Question: Say I have data as follows
'''
A <- c(1,1,1,2,2,2,3,3,3)
B <- c(1,0,0,1,0,0,1,0,0)
C <- c(8,7,6,8,7,8,9,9,11)
D <- data.frame(A,B,C)
D
library(dplyr)
E <- D %>%
group_by(B) %>%
filter(abs(diff(C)) <= 1)
'''
to remove these cases, so that those shown in yellow are removed

in other words, for each 'a' identity, when we assess the 'b=0' relative to 'b=1', any values where the 'c' exceeds difference of 1.
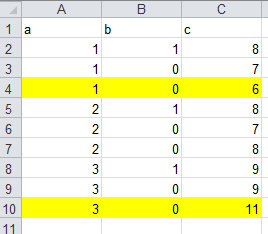
Answer: Based on the description I think you want something like this:
'''
D %>%
group_by(A) %>%
filter(abs(C - C[B == 1]) <= 1)
#Source: local data frame [7 x 3]
#Groups: A
#
# A B C
#1 1 1 8
#2 1 0 7
#3 2 1 8
#4 2 0 7
#5 2 0 8
#6 3 1 9
#7 3 0 9
'''